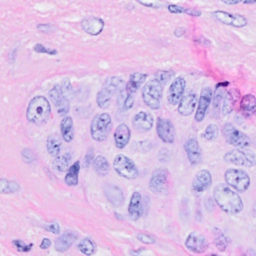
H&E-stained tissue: Breast